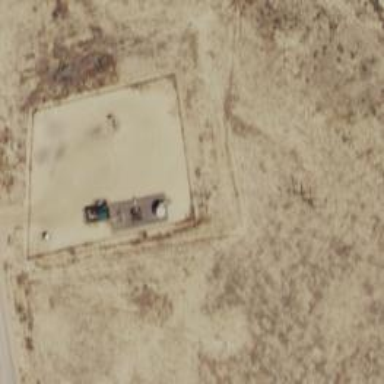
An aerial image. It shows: Storage tank that is man-made.